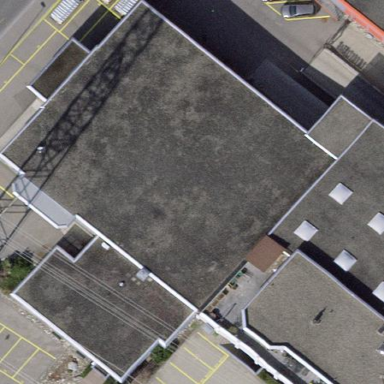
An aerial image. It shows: Industrial building.